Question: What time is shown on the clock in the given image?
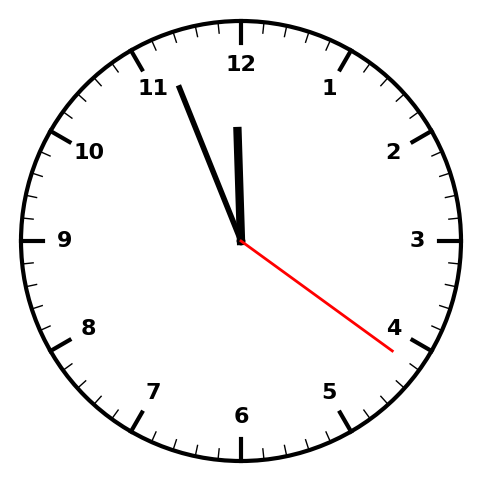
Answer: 11:56:21